You are looking at the envelope spectrum of a bearing's vibration signal. The marked vertical lines are the theoretical fault frequencies for the outer race, inner race, rolling elements, and cage. What is the most likely bearing condition (normal, inner_race, outer_race, ball)?
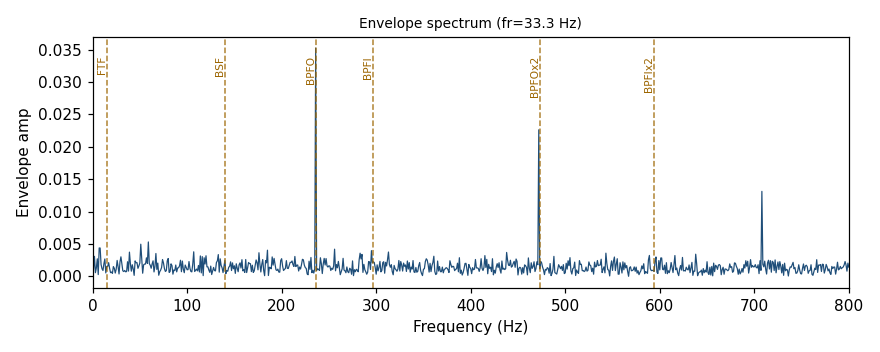
Answer: outer_race